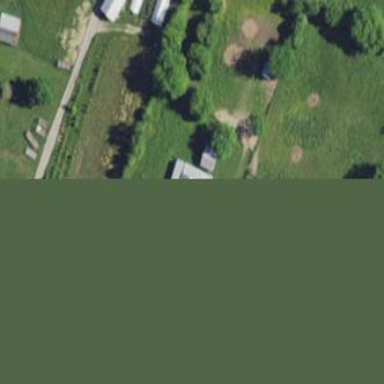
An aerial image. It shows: Farmyard area.